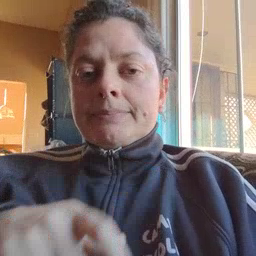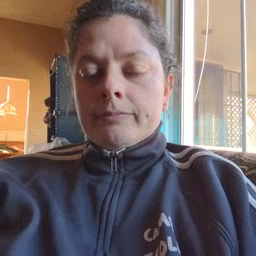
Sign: police